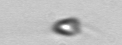
Label: Pyramimonas